Field crop: maize
Growth stage: 2
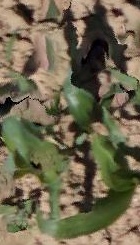
Species: maize